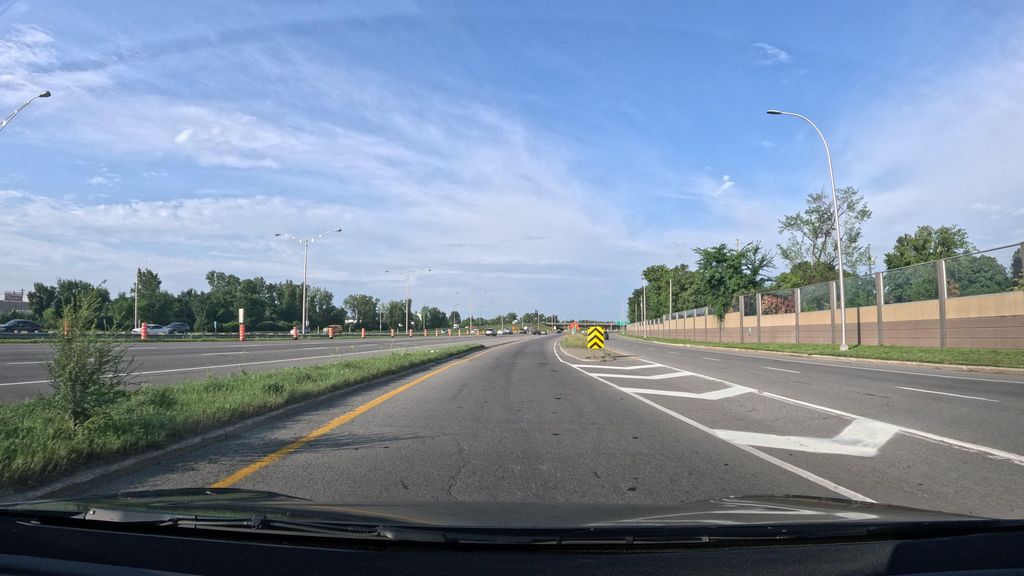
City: montreal